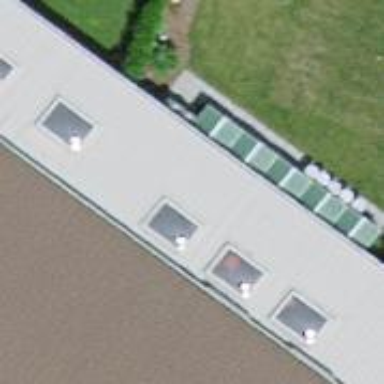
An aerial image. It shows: View of roof of building.